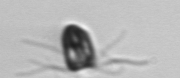
Label: Pyramimonas_morphotype1